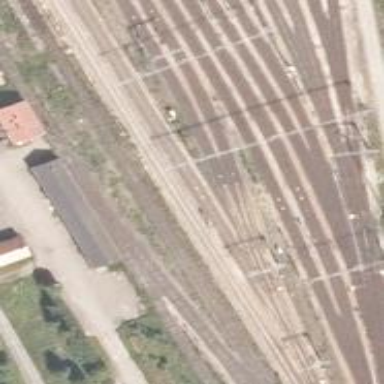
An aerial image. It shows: Railway track with electrified contact lines. This is siding track.